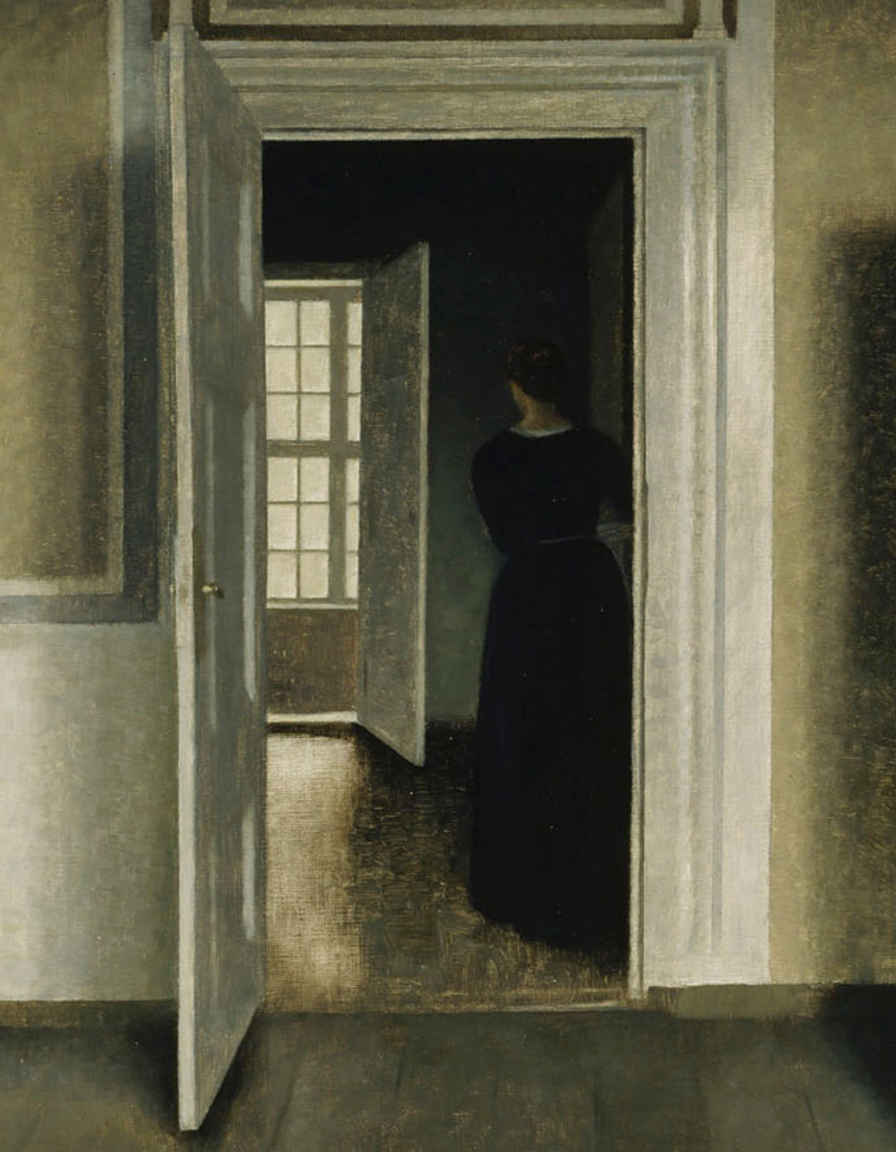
portrait painting, wide, bright diffused light, room with open doorway leading to adjacent dark room where woman in dark dress seen from behind stands facing gridded window, empty chair and small framed picture on pale walls, wooden floors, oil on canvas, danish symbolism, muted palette